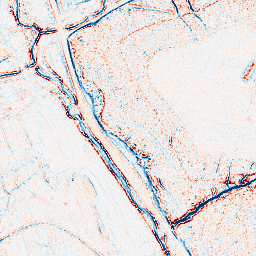
Category: edge_preserving
Decomposition family: bilateral
Decomposition parameters: d: 5
sigma_color: 100
sigma_space: 100
Upsampling method: bilinear
Upsampling parameters: scale: 2
Upsampling scale: 2